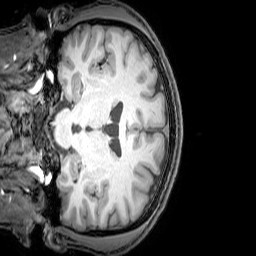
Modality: T1w
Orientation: coronal
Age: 22
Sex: male
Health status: healthy
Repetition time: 0.081 s
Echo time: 0.037 s